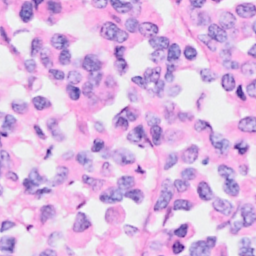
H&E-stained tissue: Breast